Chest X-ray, PA view. Patient: 23 years old, sex M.
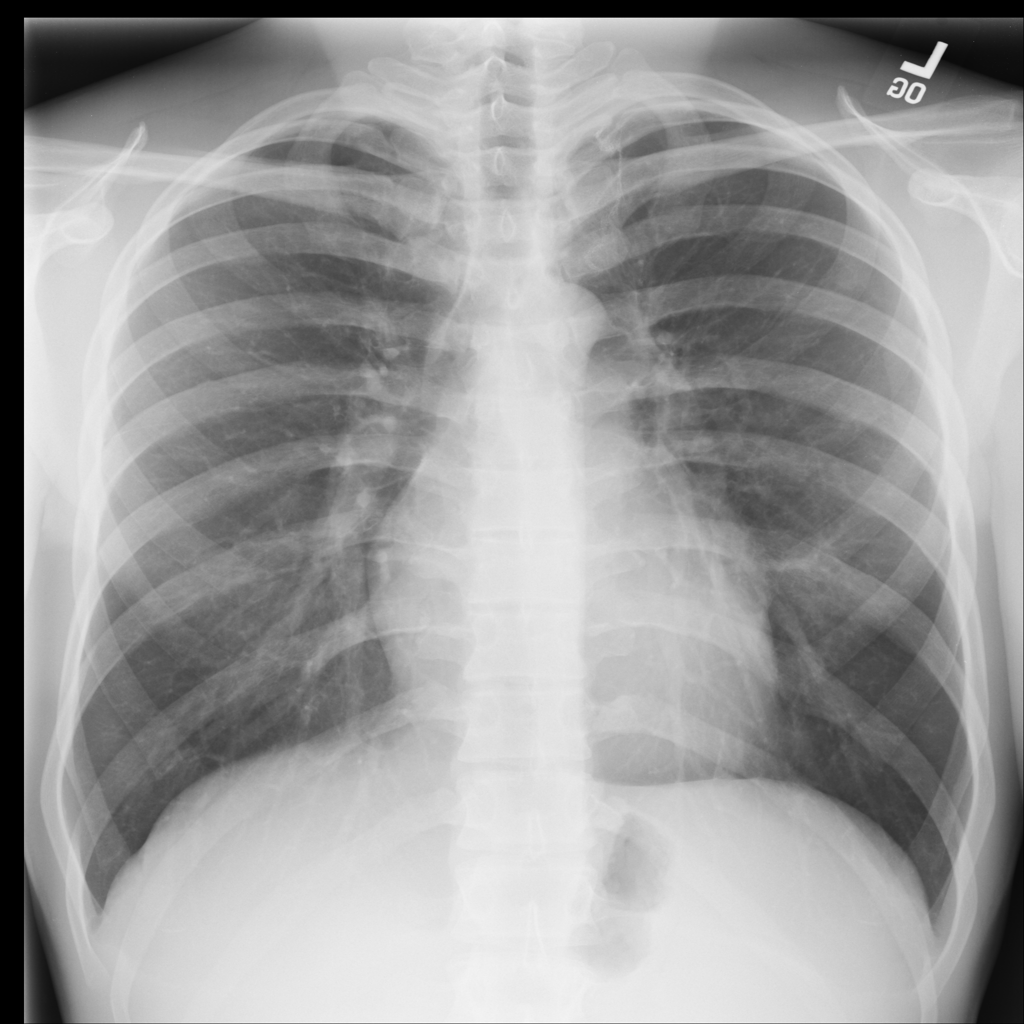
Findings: No Finding